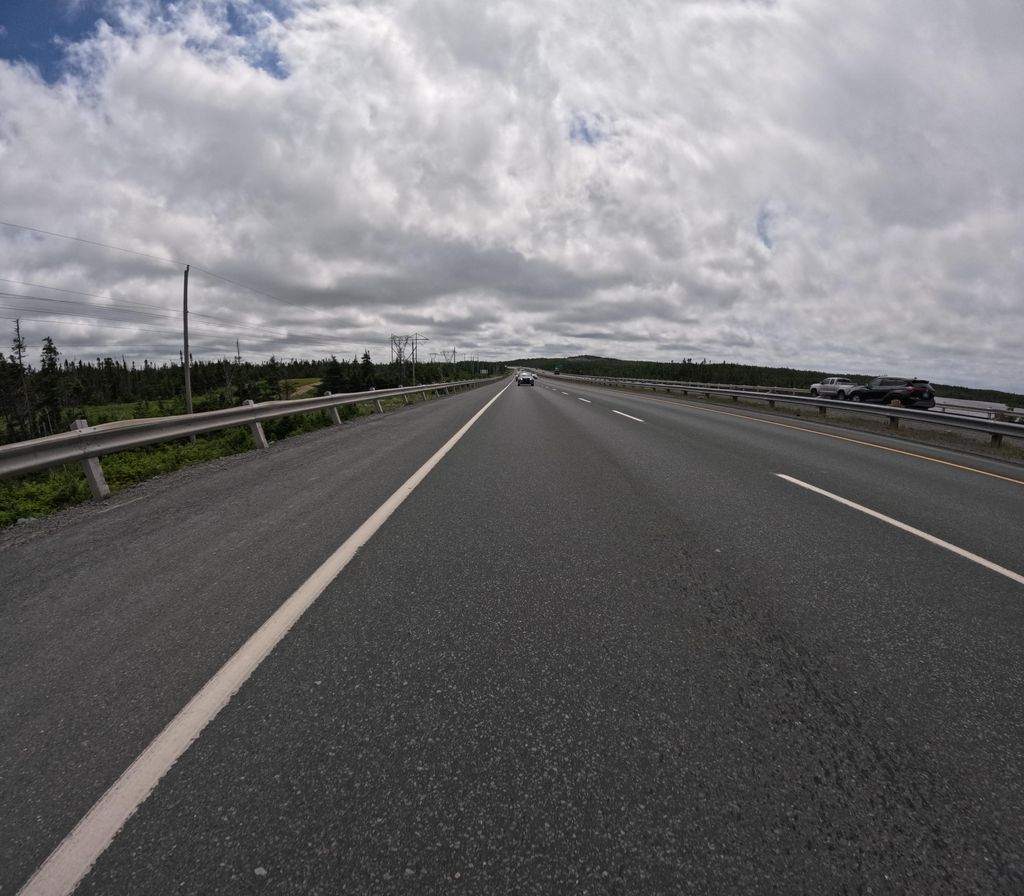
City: st_johns